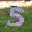
Label: 5